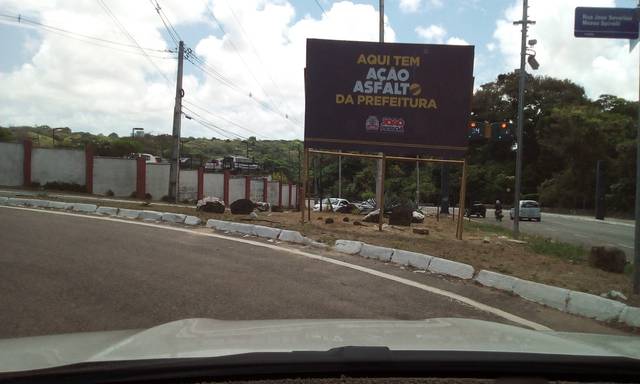
Region: Brazil
Coordinates: -7.134, -34.86